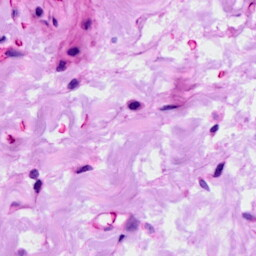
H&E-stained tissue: Ovarian